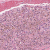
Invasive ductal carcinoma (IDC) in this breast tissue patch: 0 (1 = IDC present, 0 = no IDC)